Question: I'm trying to create a visual gauge for audio input. The visual is basic: a linear gradient ranging from green to yellow to red. Problem is, I'm trying to clip the gradient according to the current audio input value. I'm relatively new to Flutter and I tried different widgets to achieve it and found no solution yet.

I tried to wrap the decorated 'Container' in an 'OverflowBox', the parent would be a 'SizedBox' with the appropriate size, according to the value. My last attempt is like this:
'''
Widget build(BuildContext context) {
return BlocBuilder(
bloc: _bloc,
builder: (BuildContext context, MicrophoneSpeakingBaseState state) {
if (state is MicrophoneSpeakingActiveState && state.speakingValue > 0) {
return FractionallySizedBox(
alignment: Alignment.topLeft,
widthFactor: state.speakingValue,
child: Stack(
alignment: Alignment.topLeft,
overflow: Overflow.clip,
children: [
Container(
width: size.width,
height: size.height,
constraints: BoxConstraints(minWidth: size.width),
decoration: BoxDecoration(
borderRadius: borderRadius,
gradient: LinearGradient(
begin: Alignment.centerLeft,
end: Alignment.centerRight,
colors: [Colors.green, Colors.green, Colors.yellow, Colors.red],
),
),
),
],
),
);
}
},
);
}
'''
I tough the output would work but actually I get the gradient with the reduced size (according the the current input value) and the gradient itself is scaled down, not keeping the full size. The border radius is also applied as if the bar was smaller.
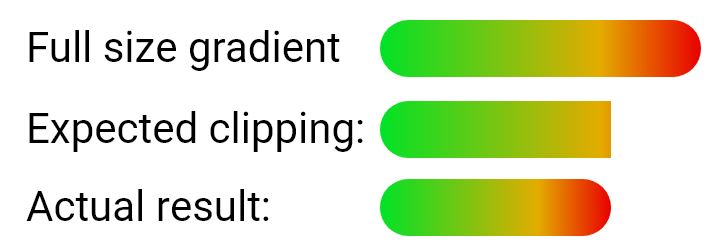
Answer: Wrap the container in a ClipPath widget like so:
'''
new ClipPath(
clipper: BoxClipper(clipX: 100.0),
clipBehavior: Clip.hardEdge,
child: Container(
width: 400.0,
height: 100.0,
decoration: BoxDecoration(
borderRadius: BorderRadius.circular(100.0),
gradient: LinearGradient(
begin: Alignment.centerLeft,
end: Alignment.centerRight,
colors: [Colors.green, Colors.green, Colors.yellow, Colors.red],
),
),
),
),
'''
The ClipPath widget requires you to define a CustomClipper widget. The custom clipper below takes in a paramter clipX, which controls the width of the clipped container. The larger the value of clipX, the smaller the width of the clipped rectangle will be.
'''
class BoxClipper extends CustomClipper<Path> {
final double clipX;
BoxClipper({this.clipX});
Path getClip(Size size) {
var path = Path();
path.lineTo(0.0, size.height);
path.lineTo(size.width - clipX, size.height);
path.lineTo(size.width - clipX, 0.0);
path.close();
return path;
}
@override
bool shouldReclip(CustomClipper<Path> oldClipper) => false;
}
'''